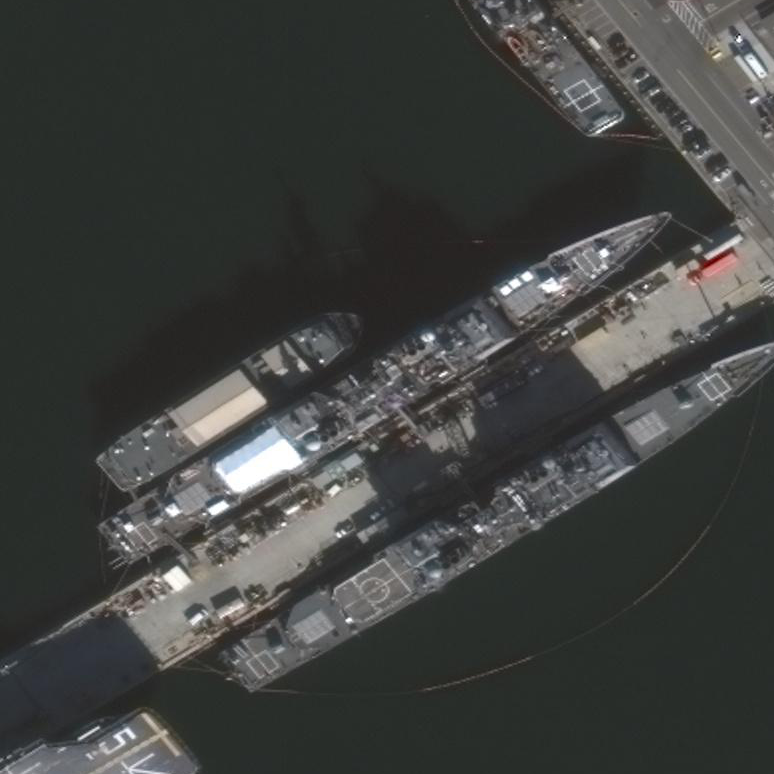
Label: cruiser